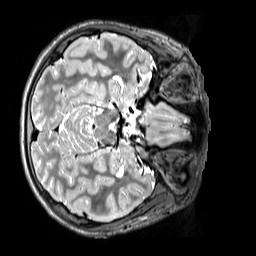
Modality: T2w
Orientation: axial
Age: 11
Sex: male
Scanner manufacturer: siemens
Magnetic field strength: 3 T
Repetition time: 3.2 s
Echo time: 0.408 s